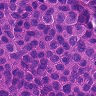
Metastatic tissue present: yes